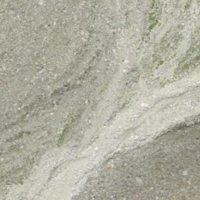
EUNIS habitat code: 31
Species observed at this site:
Achillea nana